Interaction volume radius: 5 \u00c5
Interaction volume height: 25 \u00c5
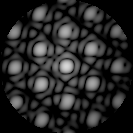
Disorder parameter: 0.1019